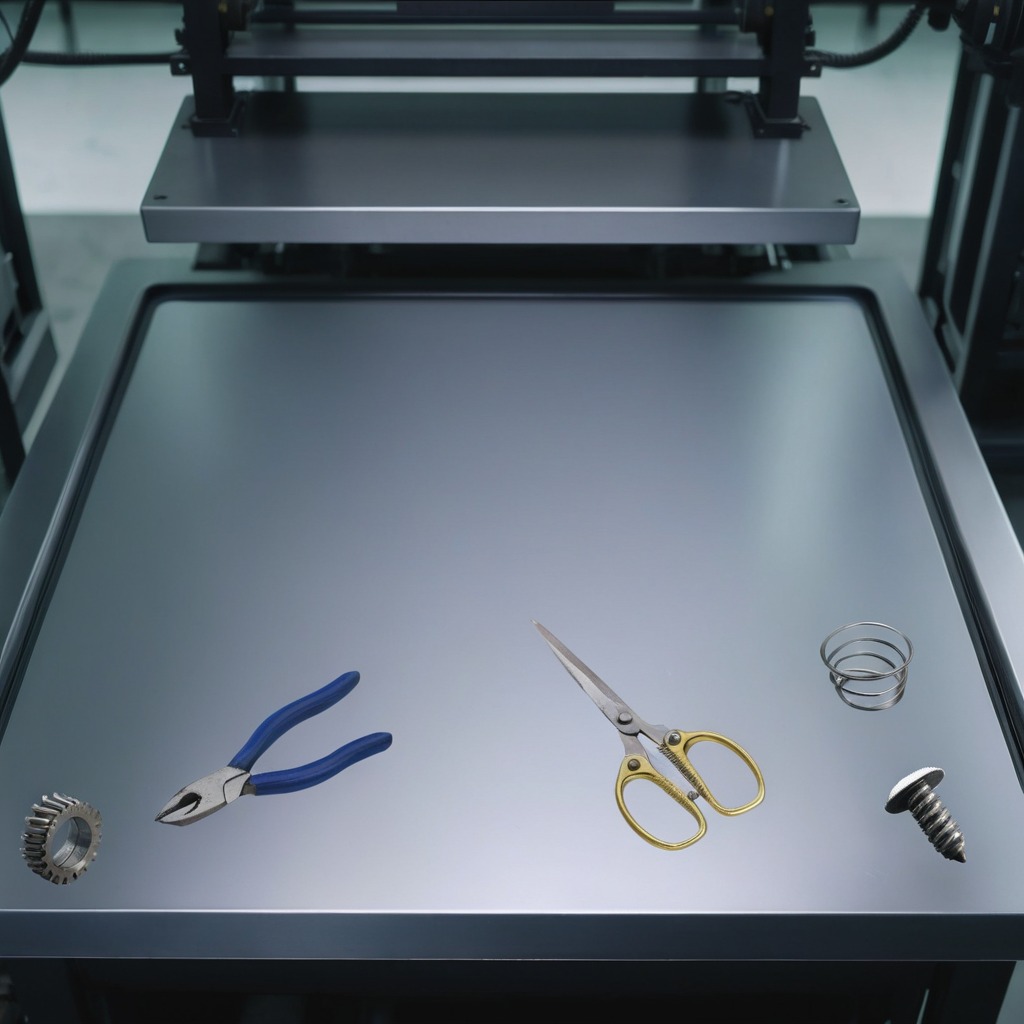
A steel gear with teeth, a metal machine screw, pliers, a coiled metal spring, and a pair of scissors are lying on the metal table.